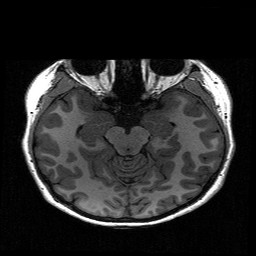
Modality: T1w
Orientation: coronal